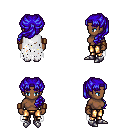
a pixel art fantasy rpg character, female body template, human, dark skin, white tattered cape, gold greaves, blue princess hairstyle, leather bracers, metal boots, four views (front, back, left, right), 2x2 character sprite sheet, small pixel art, hard edges, no anti-aliasing